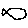
Label: fish